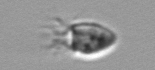
Label: Balanion